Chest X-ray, AP view. Patient: 67 years old, sex F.
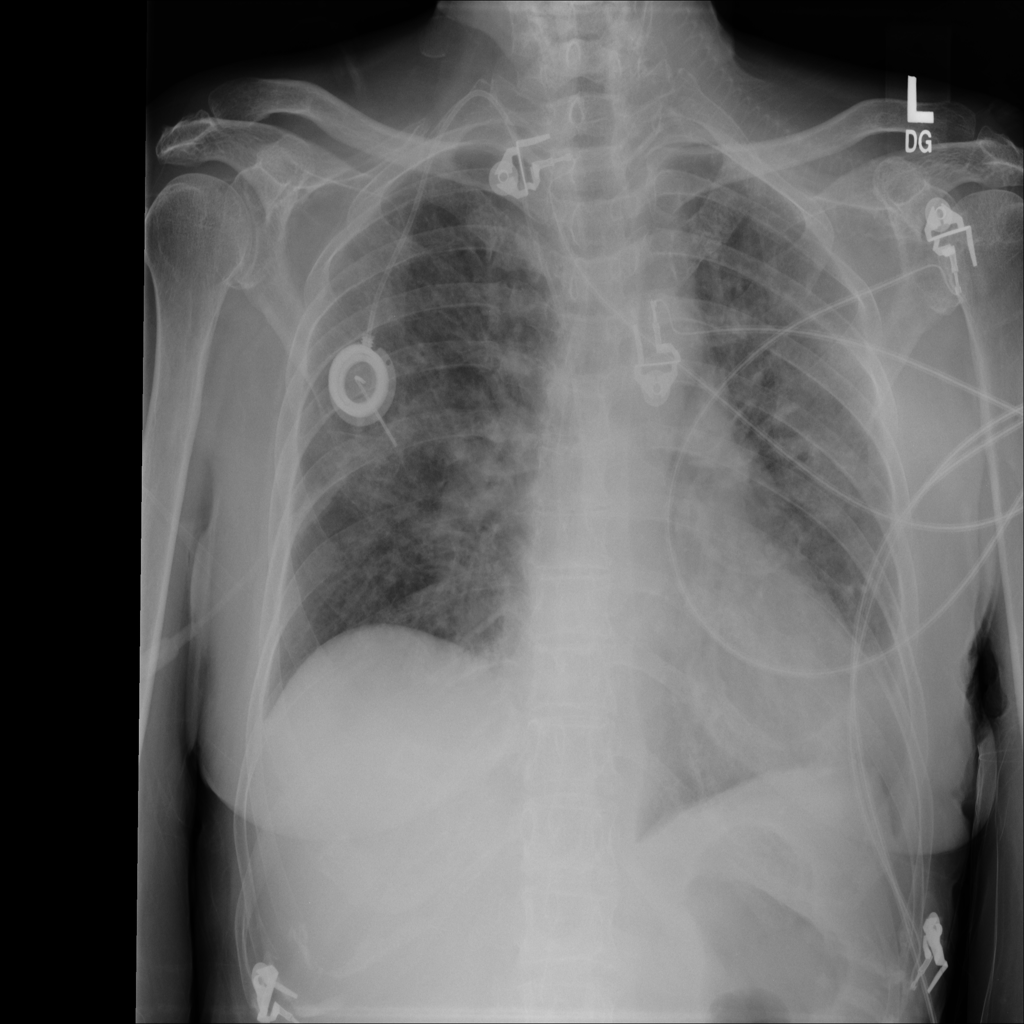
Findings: Infiltration